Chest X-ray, PA view. Patient: 13 years old, sex F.
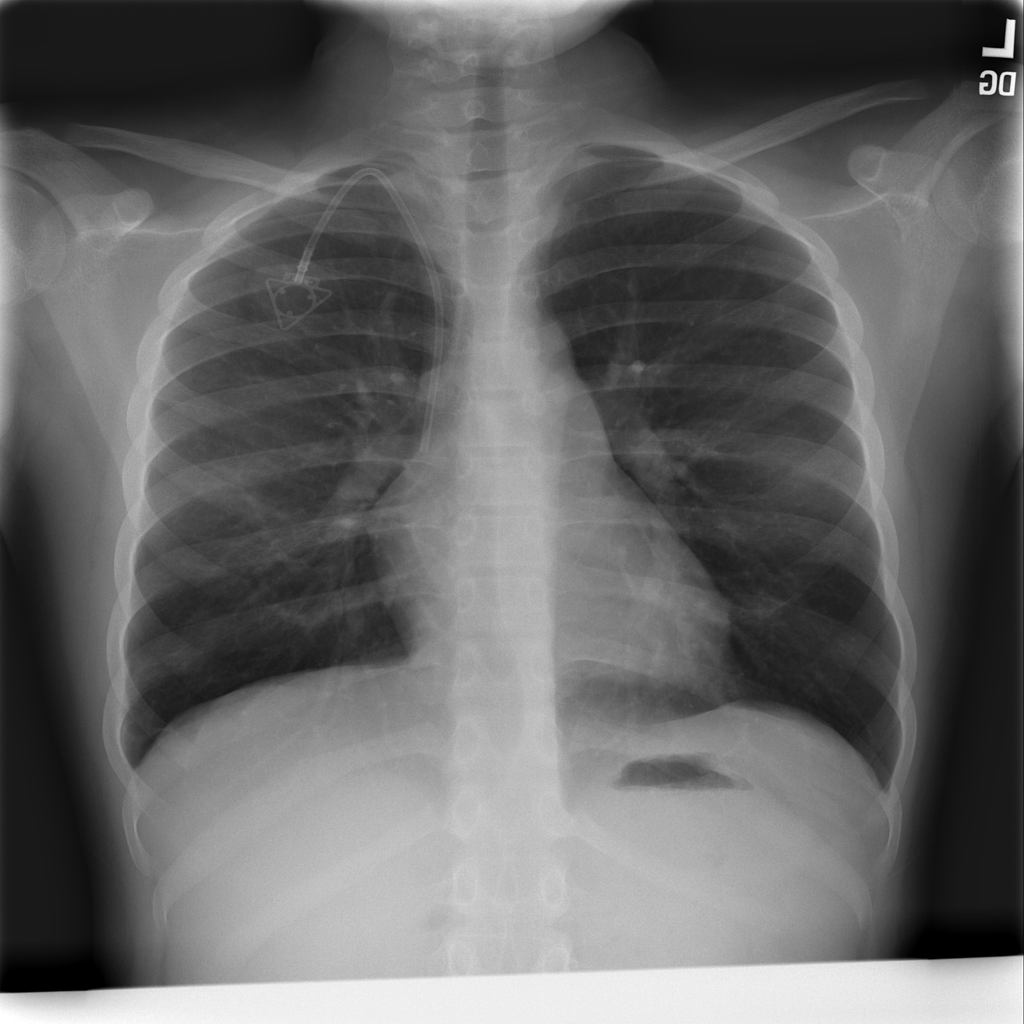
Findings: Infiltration